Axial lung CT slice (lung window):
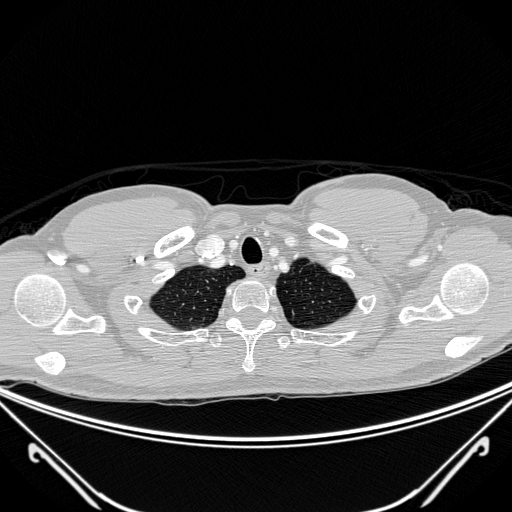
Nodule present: no